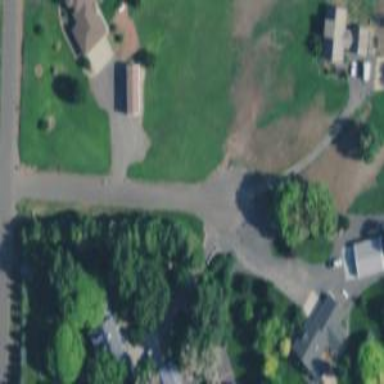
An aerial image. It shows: Turning circle on the road.